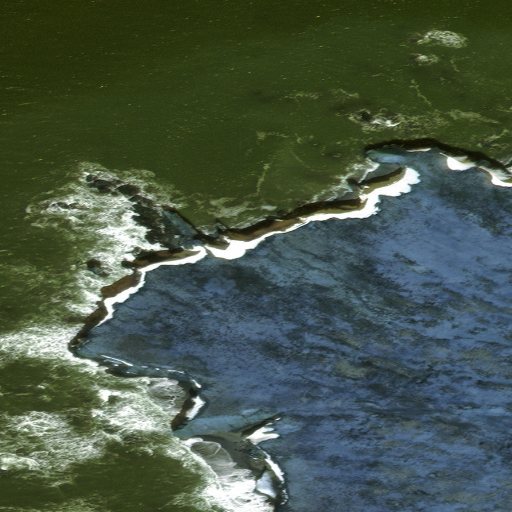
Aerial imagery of cape in Alaska named Kittiwake Head containing only unknown